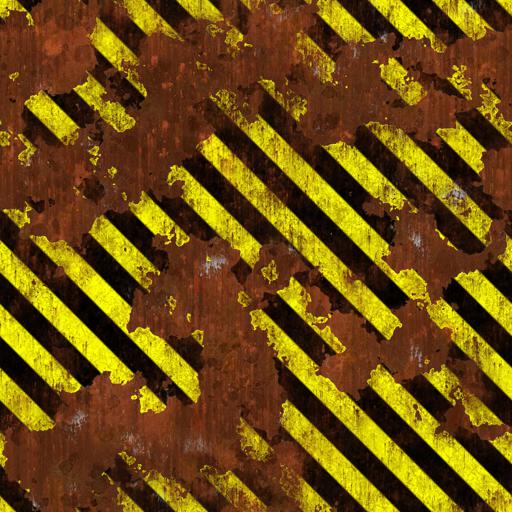
Tags: metal paint painted rust striped stripes yellow